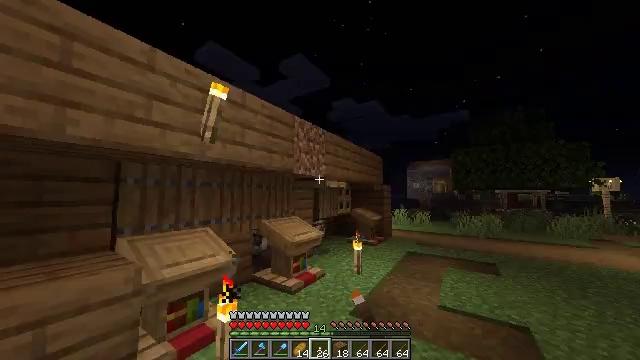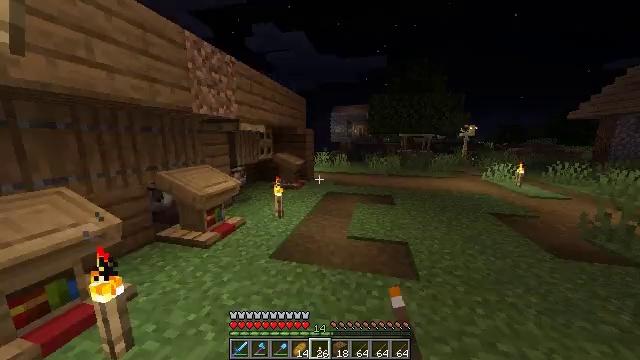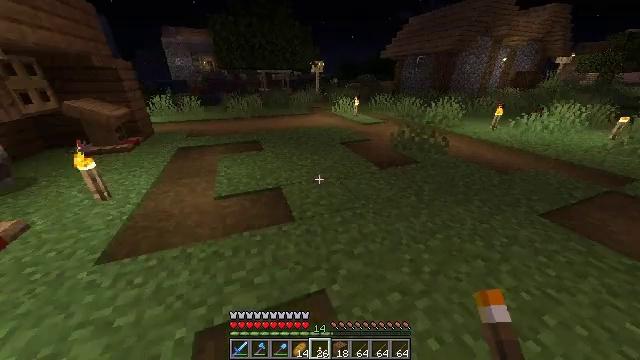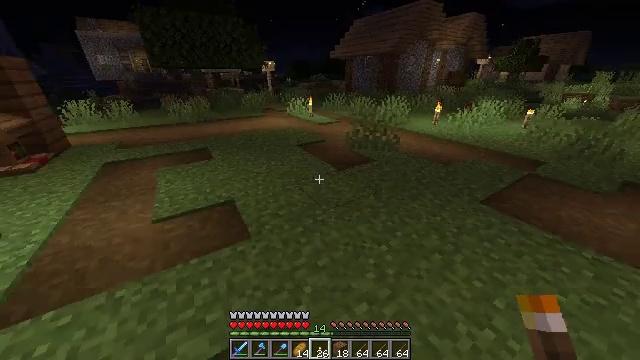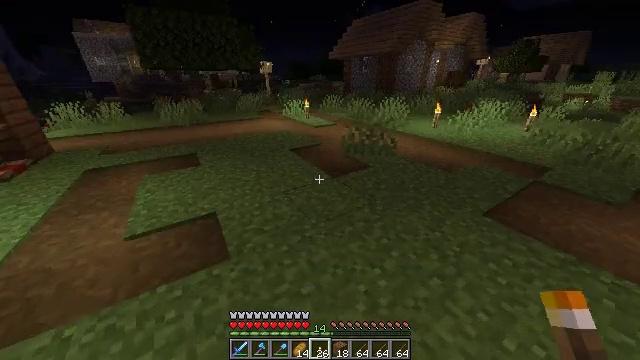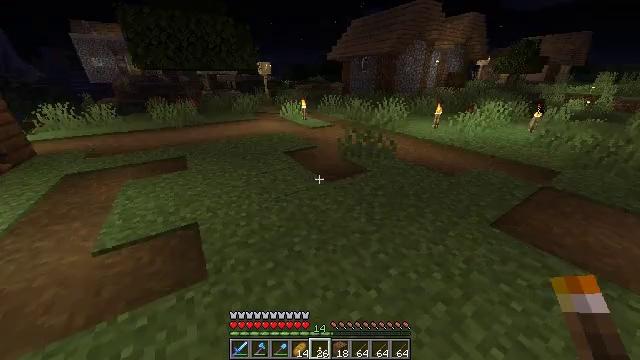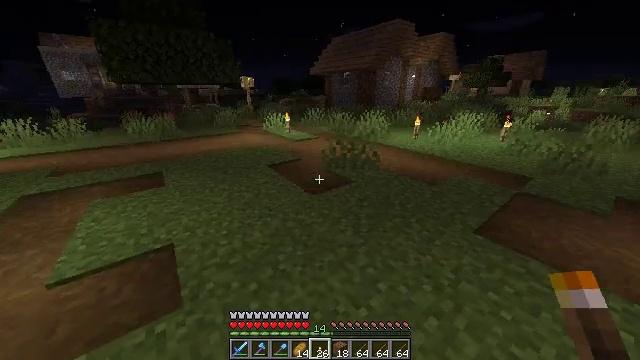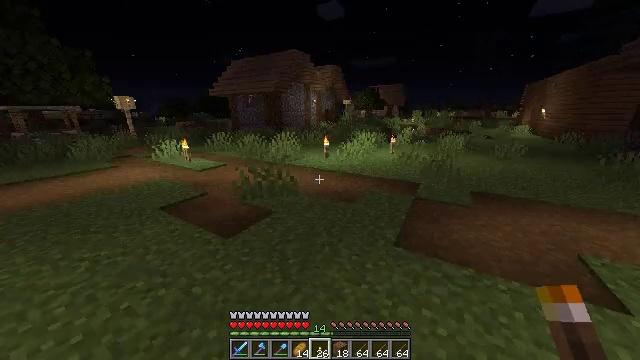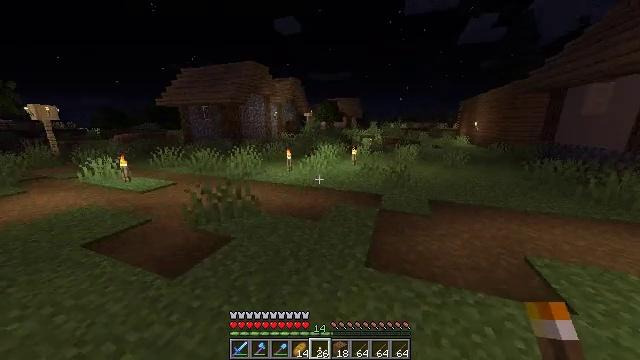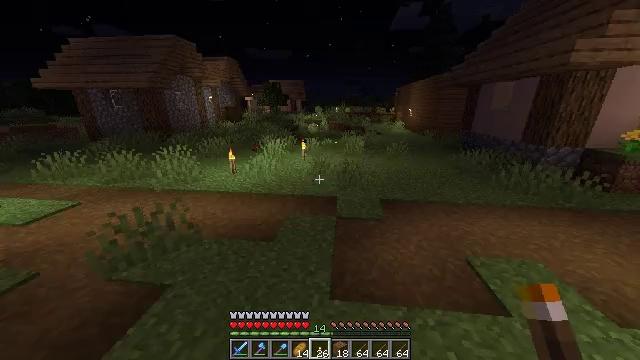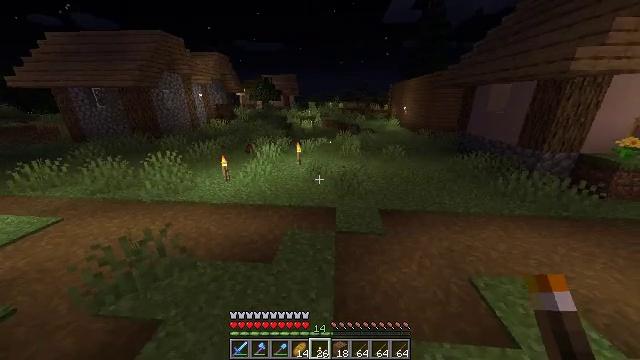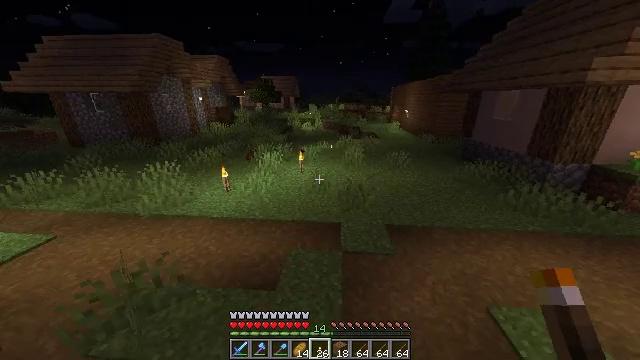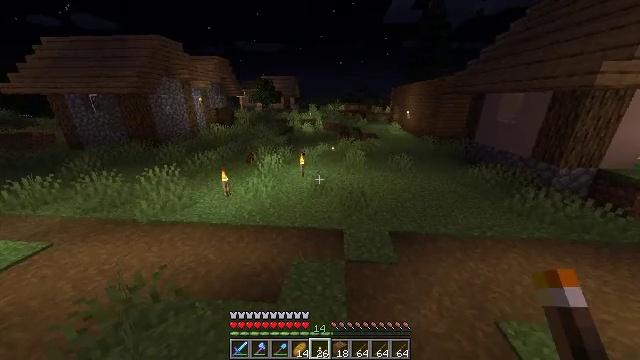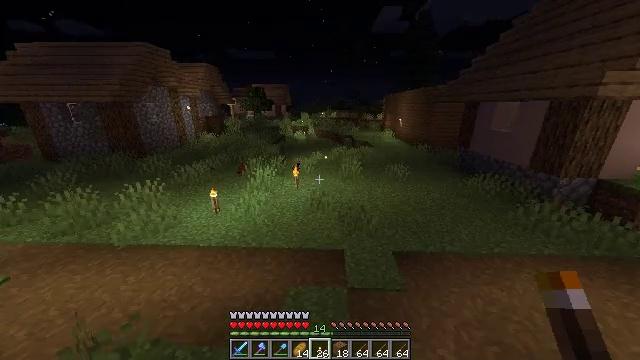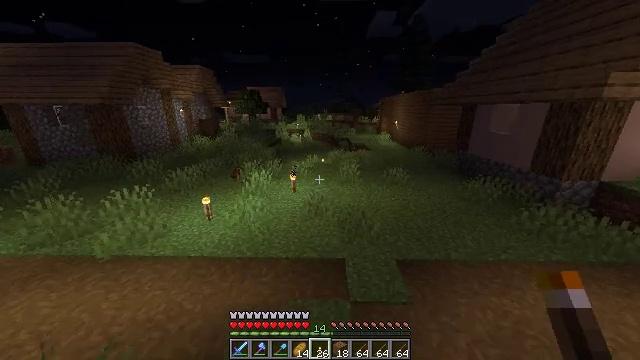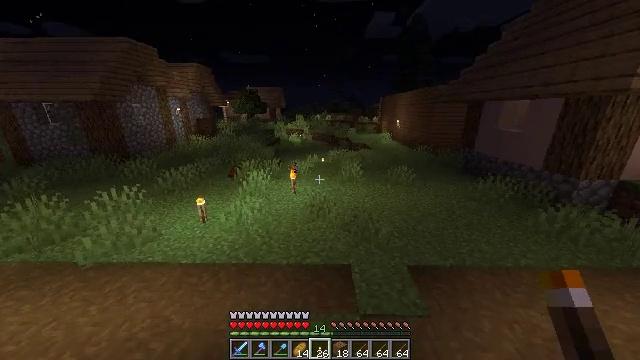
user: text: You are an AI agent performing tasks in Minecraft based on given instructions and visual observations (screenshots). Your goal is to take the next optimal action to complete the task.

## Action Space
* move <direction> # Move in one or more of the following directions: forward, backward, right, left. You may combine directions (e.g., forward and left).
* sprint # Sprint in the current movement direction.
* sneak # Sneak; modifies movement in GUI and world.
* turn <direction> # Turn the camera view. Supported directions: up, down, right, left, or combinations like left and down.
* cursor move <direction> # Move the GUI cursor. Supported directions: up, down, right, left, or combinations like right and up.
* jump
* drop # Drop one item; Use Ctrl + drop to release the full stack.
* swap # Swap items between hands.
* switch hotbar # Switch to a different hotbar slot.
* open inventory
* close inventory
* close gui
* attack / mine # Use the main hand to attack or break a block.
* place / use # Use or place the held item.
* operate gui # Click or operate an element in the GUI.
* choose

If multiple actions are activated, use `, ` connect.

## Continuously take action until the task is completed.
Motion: motion action
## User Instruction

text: Pick up the white bed by breaking it.
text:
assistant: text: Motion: move forward and move right, sprint, turn right and down
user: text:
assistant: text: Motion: move forward and move right, sprint, turn right and down
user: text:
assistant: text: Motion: move forward and move right, sprint, turn right
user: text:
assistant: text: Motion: move forward and move right, sprint
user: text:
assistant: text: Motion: move forward, sprint
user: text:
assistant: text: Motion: move forward, sprint, turn right and up
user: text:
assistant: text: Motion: move forward, sprint, turn right and up
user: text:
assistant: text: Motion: move forward, sprint, turn right and up, jump
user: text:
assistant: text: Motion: move forward, sprint, turn right and down, jump
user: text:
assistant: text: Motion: move forward, sprint, turn right and down, jump
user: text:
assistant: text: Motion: move forward, sprint, jump
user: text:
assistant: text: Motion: move forward, sprint, jump
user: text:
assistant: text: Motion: move forward, sprint, turn right and up, jump
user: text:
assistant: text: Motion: move forward, sprint, turn right, jump
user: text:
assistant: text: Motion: move forward, sprint, jump
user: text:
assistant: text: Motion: move forward, sprint, turn right, jump
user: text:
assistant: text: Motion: move forward, sprint, turn right, jump
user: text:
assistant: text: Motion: move forward, sprint, turn right, jump
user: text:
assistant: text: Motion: move forward, sprint, jump
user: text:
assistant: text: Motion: move forward, sprint, jump
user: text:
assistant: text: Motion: move forward, sprint, jump
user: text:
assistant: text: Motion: move forward, sprint, jump
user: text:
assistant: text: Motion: move forward, sprint, jump
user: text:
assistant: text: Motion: move forward, jump
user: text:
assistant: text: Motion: move forward, jump
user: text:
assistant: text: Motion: move forward, jump
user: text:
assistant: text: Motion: move forward, jump
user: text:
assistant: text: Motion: move forward, jump
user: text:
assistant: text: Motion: move forward, turn right, jump
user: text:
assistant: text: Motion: move forward, turn right, jump